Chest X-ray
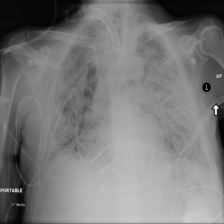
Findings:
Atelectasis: negative
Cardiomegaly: negative
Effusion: negative
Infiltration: positive
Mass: negative
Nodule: negative
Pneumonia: negative
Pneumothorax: positive
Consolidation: negative
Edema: negative
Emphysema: negative
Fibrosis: negative
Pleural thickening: negative
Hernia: negative